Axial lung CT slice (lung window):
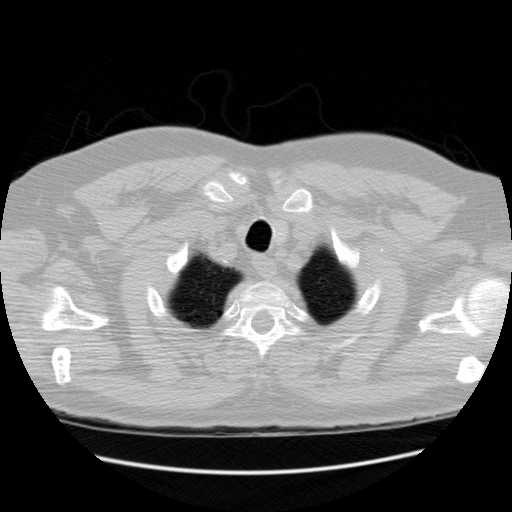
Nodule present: no